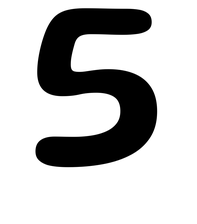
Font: Gluten_Medium